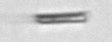
Label: fiber